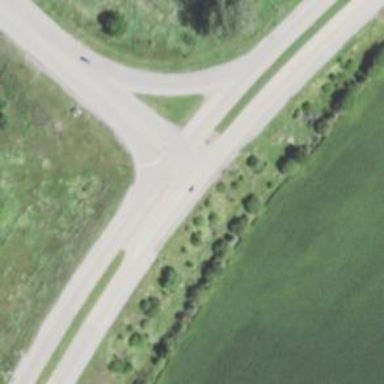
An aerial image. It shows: Road with stop sign.